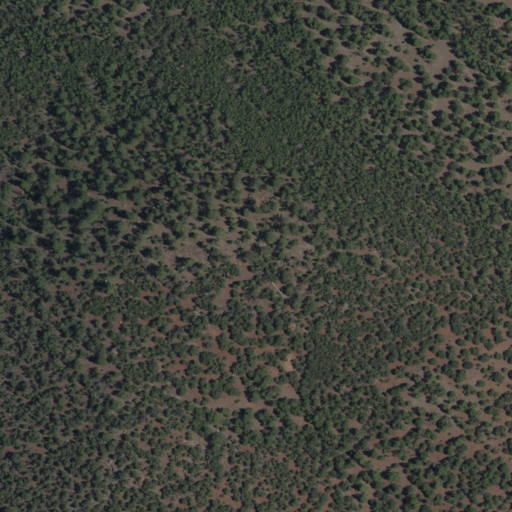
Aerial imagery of mountain in New Mexico named Horace Mesa containing only evergreen forest